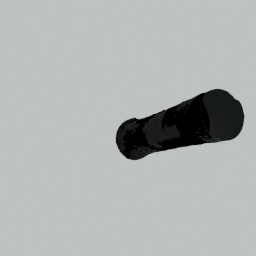
Label: nature